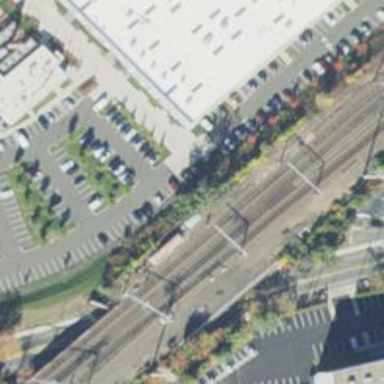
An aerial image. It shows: Outdoor signal box located along the railway.